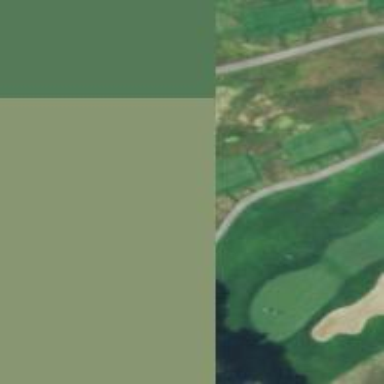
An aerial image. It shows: Path designated for golf carts.